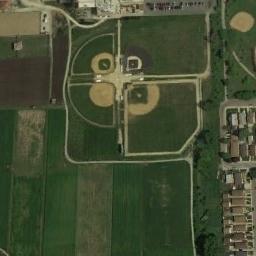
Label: baseball_diamond